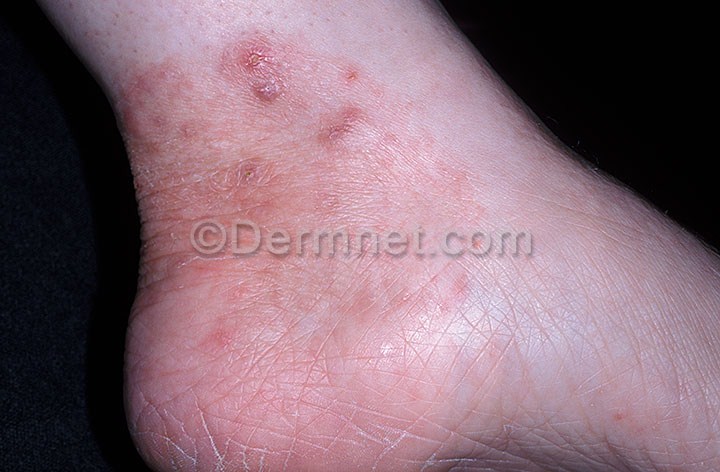
Disease: Tinea Ringworm Candidiasis and other Fungal Infections